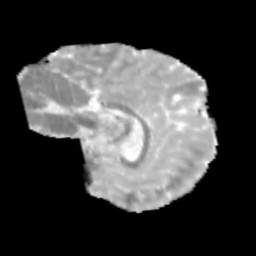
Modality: MD
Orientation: sagittal
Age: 10
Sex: male
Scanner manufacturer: siemens
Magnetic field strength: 3 T
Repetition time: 3.8 s
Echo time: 0.07 s